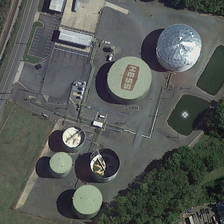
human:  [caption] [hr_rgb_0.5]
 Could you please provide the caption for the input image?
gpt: several storage tanks are near some green trees and small empty parking lot next to a road .

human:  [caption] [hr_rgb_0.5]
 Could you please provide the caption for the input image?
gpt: several storage tanks are near some green trees and small empty parking lot next to a road .

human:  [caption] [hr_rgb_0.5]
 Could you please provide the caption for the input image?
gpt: several storage tanks are near some green trees and small empty parking lot next to a road .

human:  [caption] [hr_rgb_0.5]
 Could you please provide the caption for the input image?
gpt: several storage tanks are near some green trees and small empty parking lot next to a road .

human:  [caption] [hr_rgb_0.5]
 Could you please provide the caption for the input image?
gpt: several storage tanks are near some green trees and small empty parking lot next to a road .